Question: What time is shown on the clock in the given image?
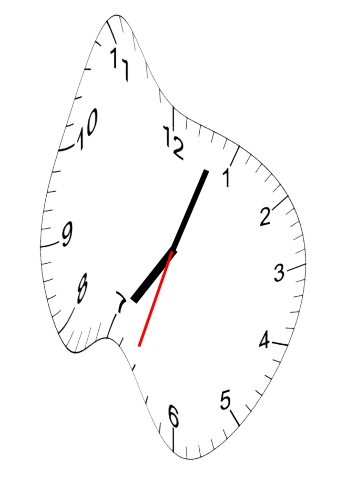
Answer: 07:03:33